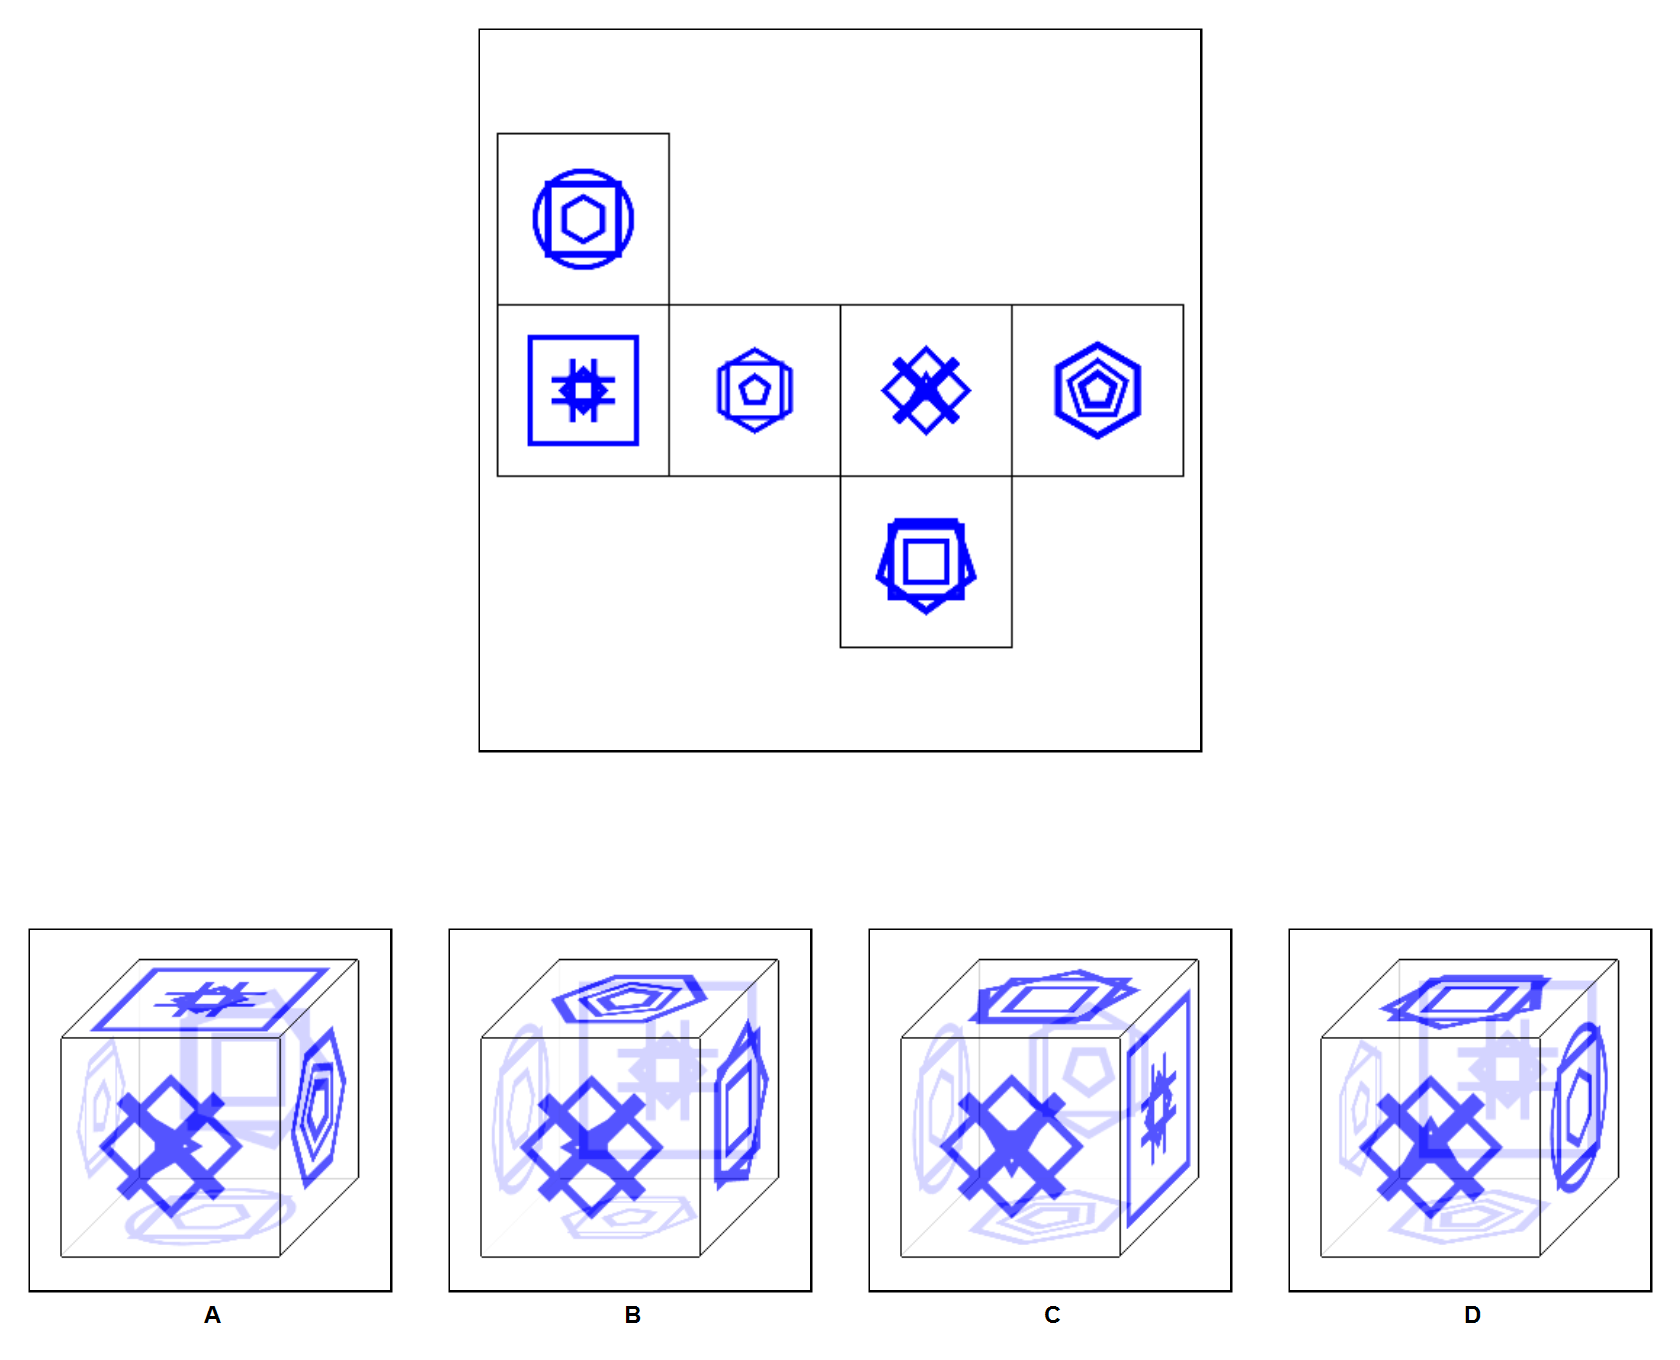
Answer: B